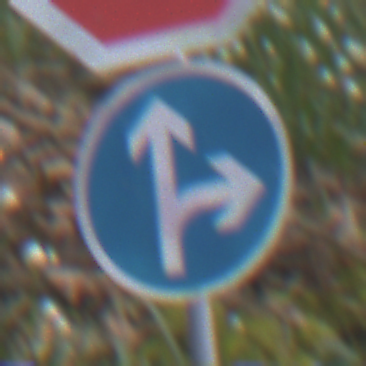
Verkehrszeichen: VorgeschriebeneFahrtrichtungGeradeausOderRechts
Zusatzzeichen oben: Stop
Umgebung: Outdoor, Nature
Tageszeit: MorningAfternoon
Wetter: PartlyCloudy
Licht: Natural
Jahreszeit: NotSpecified
Kontrast: LowContrast